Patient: sex M, age 52
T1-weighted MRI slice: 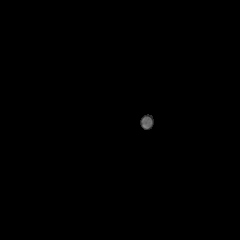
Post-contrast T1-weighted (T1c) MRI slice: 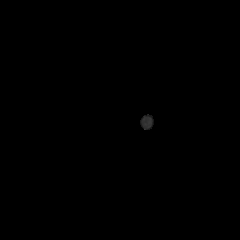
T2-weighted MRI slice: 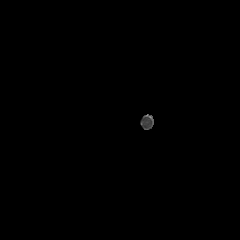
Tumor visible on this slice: no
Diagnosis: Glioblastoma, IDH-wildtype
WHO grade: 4